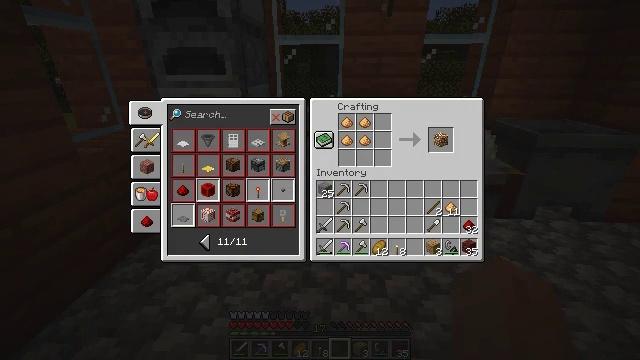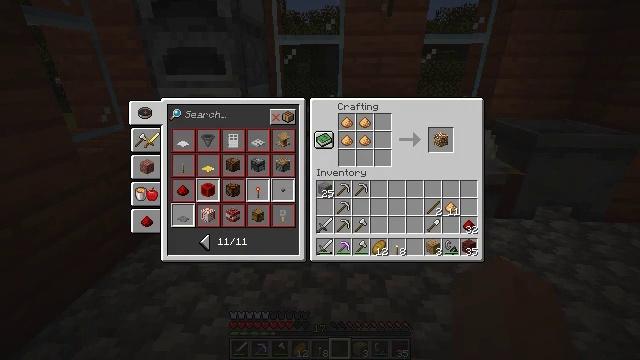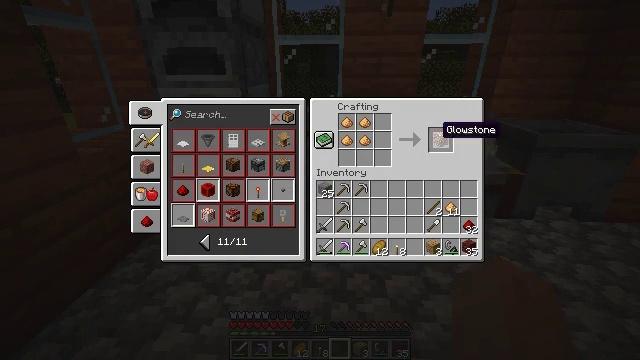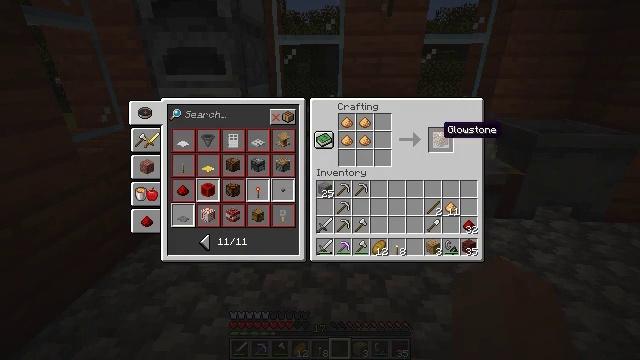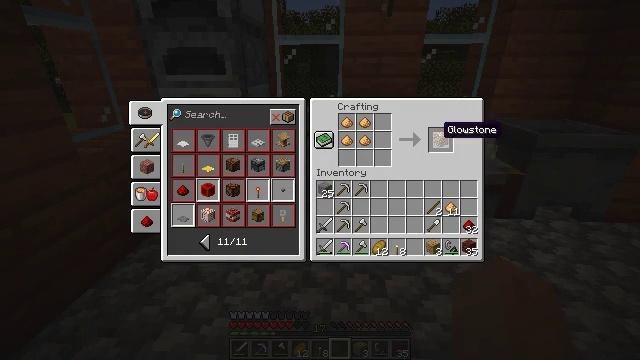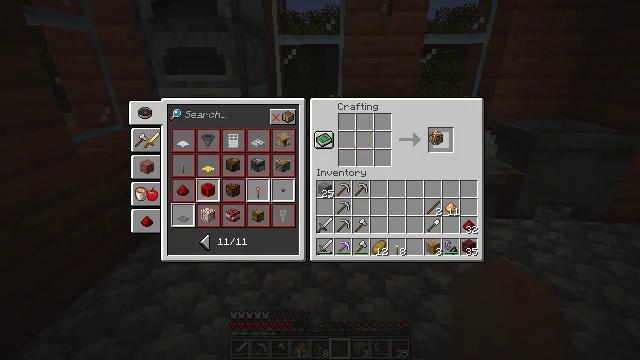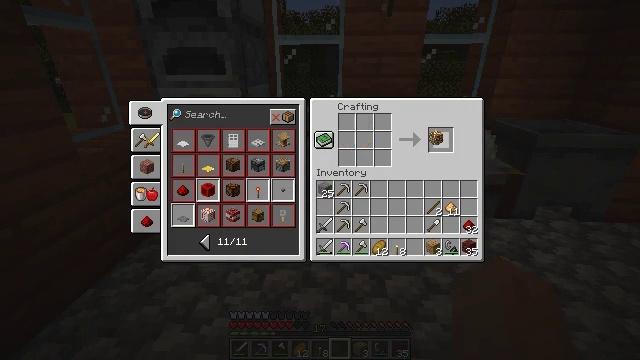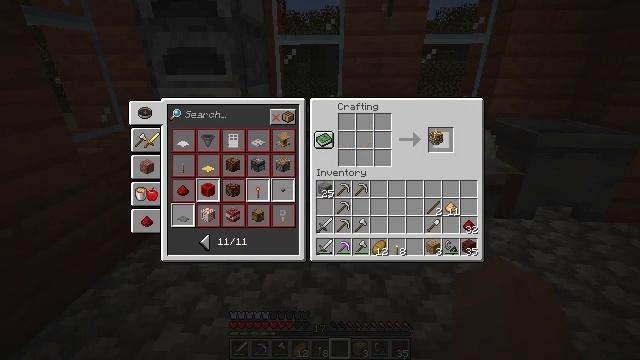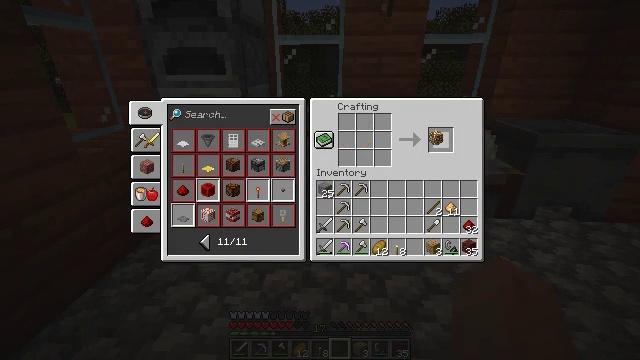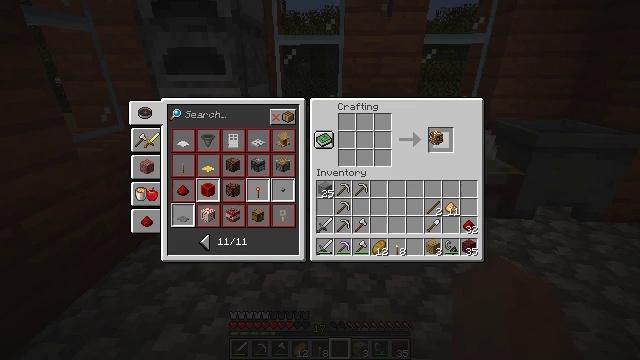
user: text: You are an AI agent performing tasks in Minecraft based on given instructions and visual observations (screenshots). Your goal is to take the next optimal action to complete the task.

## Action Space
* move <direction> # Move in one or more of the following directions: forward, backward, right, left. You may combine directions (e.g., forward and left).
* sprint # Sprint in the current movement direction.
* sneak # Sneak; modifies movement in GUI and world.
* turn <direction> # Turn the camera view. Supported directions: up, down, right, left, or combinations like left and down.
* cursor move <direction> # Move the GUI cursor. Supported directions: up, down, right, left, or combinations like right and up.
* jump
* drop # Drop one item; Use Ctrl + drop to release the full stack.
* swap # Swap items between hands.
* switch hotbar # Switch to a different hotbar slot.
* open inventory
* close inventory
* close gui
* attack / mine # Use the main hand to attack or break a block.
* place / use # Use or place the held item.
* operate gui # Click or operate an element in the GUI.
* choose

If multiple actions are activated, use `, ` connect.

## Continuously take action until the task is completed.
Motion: motion action
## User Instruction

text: Craft the glowstone using glowstone dust.
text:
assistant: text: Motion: cursor move right
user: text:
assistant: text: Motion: no_op
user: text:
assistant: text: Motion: no_op
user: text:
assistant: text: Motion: no_op
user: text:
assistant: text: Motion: operate gui
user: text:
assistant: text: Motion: operate gui
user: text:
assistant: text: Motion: operate gui
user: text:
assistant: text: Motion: no_op
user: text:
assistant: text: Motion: no_op
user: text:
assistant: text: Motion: no_op